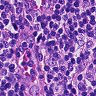
Metastatic tissue present: no